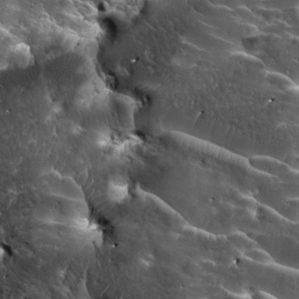
Label: non_frost